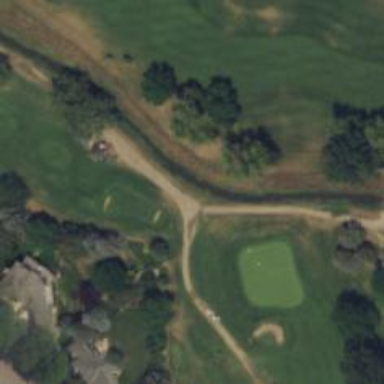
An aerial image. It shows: Path labeled as golf cart path. The track surface is of grade5 quality.